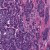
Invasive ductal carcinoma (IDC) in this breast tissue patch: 1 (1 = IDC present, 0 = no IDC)